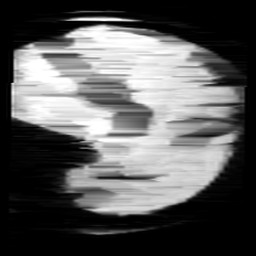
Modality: minIP
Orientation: sagittal
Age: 9
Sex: female
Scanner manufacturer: siemens
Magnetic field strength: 3 T
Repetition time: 0.027 s
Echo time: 0.02 s